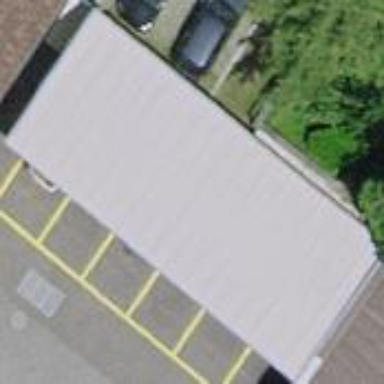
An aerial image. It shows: View of roof of building.